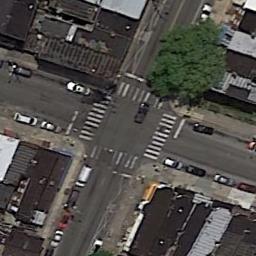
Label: intersection